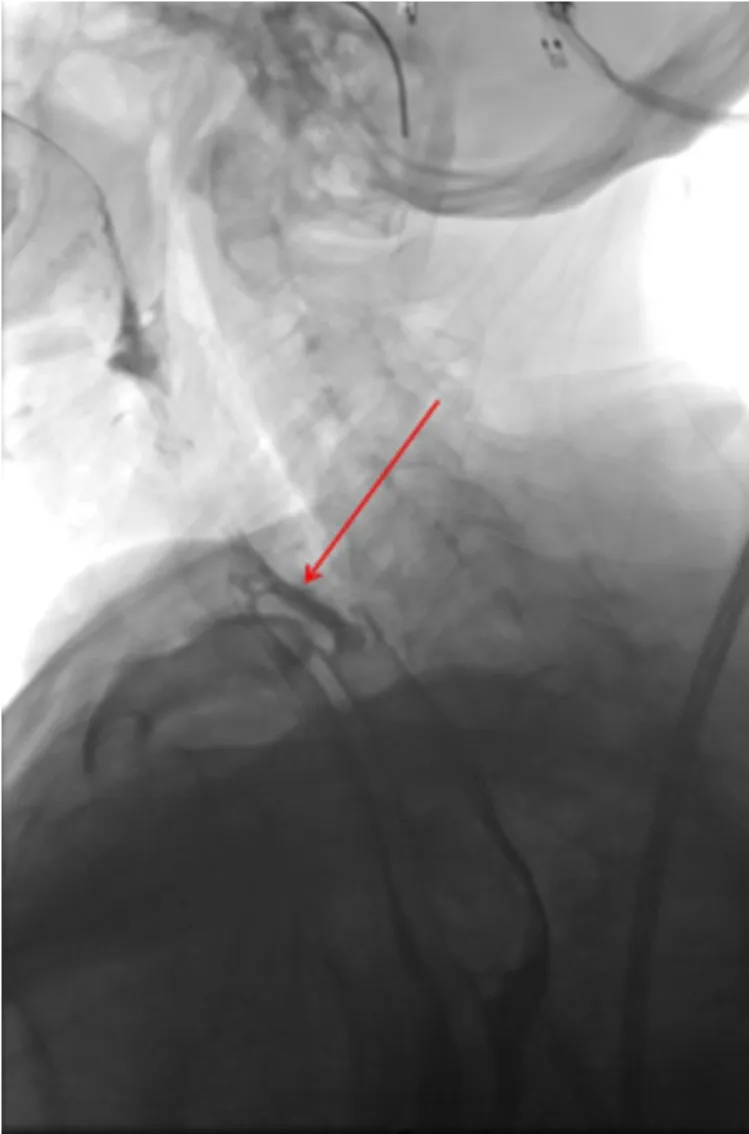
Upper GI study : the red arrows indicated the origin of the Zenker's diverticulum perforation and opacification reveals a large retro-oesophageal cavity.
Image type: radiology (x_ray)